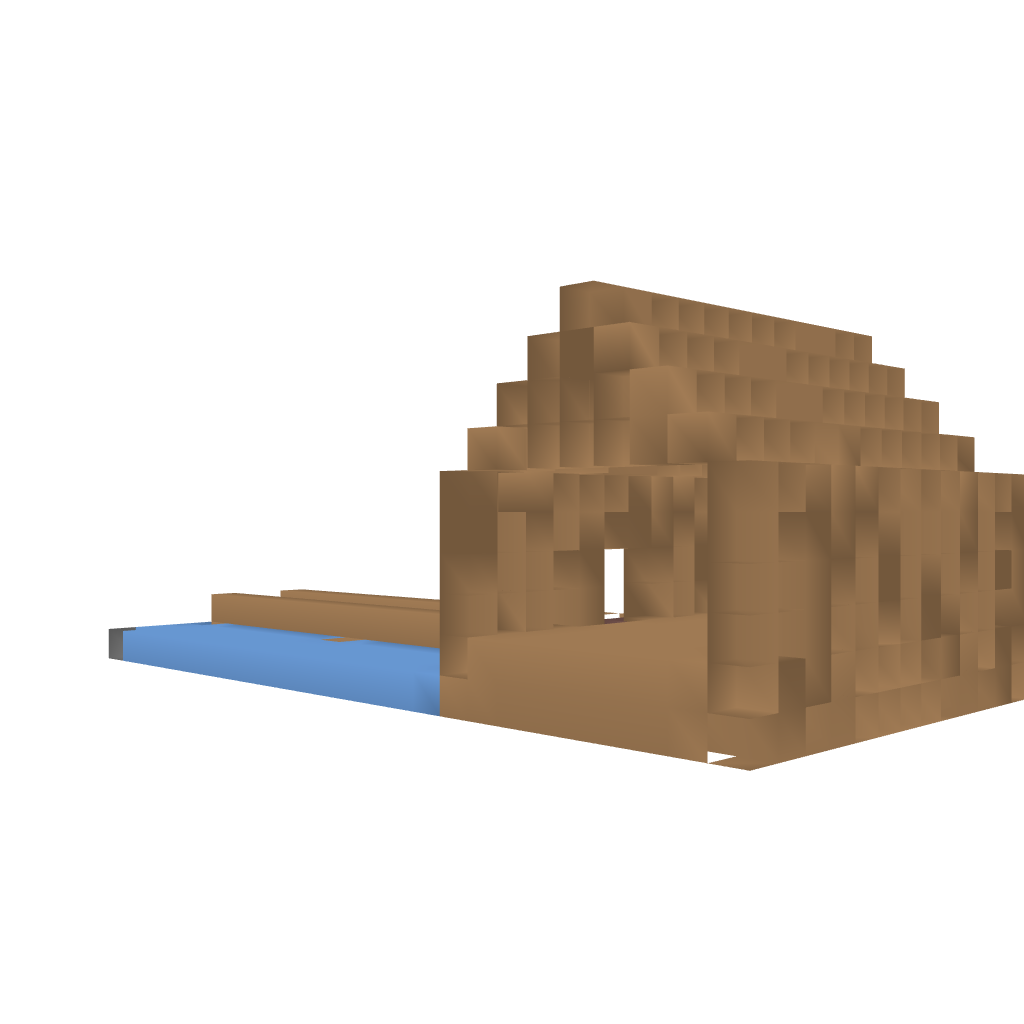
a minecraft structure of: Lakeside House good quality